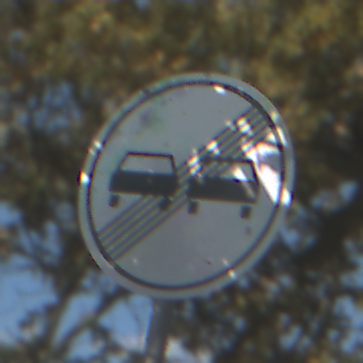
Verkehrszeichen: EndeUeberholverbot
Umgebung: Outdoor, Nature
Tageszeit: MorningAfternoon
Wetter: PartlyCloudy
Licht: Natural
Jahreszeit: NotSpecified
Kontrast: HighContrast